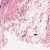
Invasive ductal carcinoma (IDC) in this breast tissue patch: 0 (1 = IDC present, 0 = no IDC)